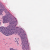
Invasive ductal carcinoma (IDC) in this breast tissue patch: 0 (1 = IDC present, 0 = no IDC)